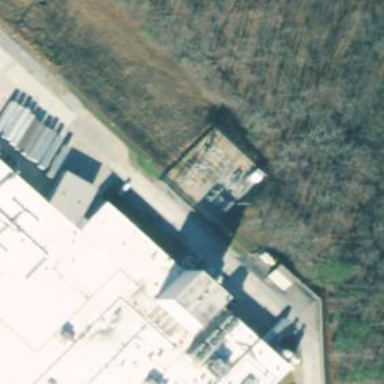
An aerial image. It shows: Industrial power substation surrounded by wall.